Question: It happens to the best of us.

Particularly when dealing with languages without built in debugging capabilities such as breakpoints and watched variables, these bugs bite developers. Debugging code, alerts and Response.Writes, show up in production code.
How do you separate debugging concerns from functional code in javascript, php, or vbscript? How do you ensure those debugging changes never enter production environments?
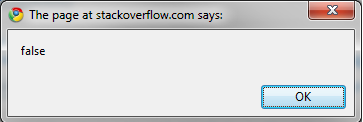
Answer: It may not be perfect but I have a macro in my editor that allows me to add debug and wraps it in appropriate flagging comments. I also have a script that I run later that rips that stuff back out. Granted, it took me a while to really trust this mechanism but over time I've become comfortable with it.
My preference is avoid ever checking in debug code. Obviously as with any other 'rule' there are exceptions to this, but because it's easy to miss things later, I don't like checking it in.